Interaction volume radius: 5 \u00c5
Interaction volume height: 20 \u00c5
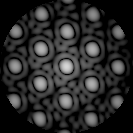
Disorder parameter: 0.05337